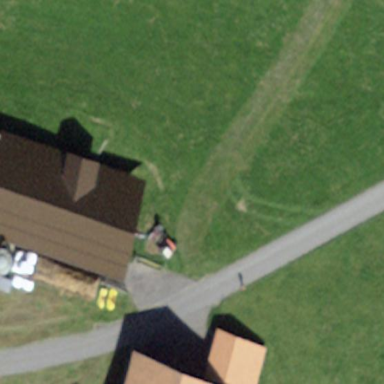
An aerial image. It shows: Barn.